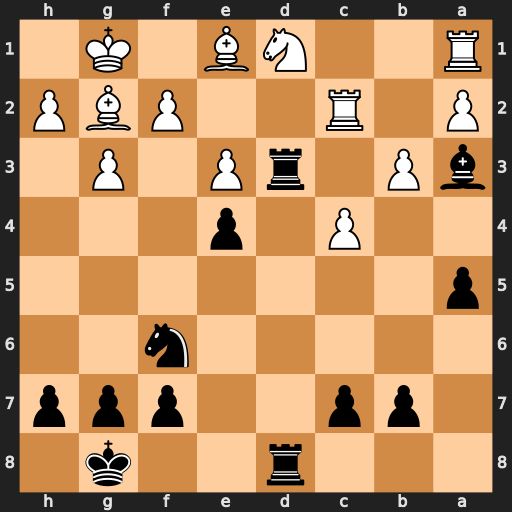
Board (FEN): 3r2k1/1pp2ppp/5n2/p7/2P1p3/bP1rP1P1/P1R2PBP/R2NB1K1
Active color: b
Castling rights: -
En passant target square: -
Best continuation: Rxd1 Rxd1 Rxd1